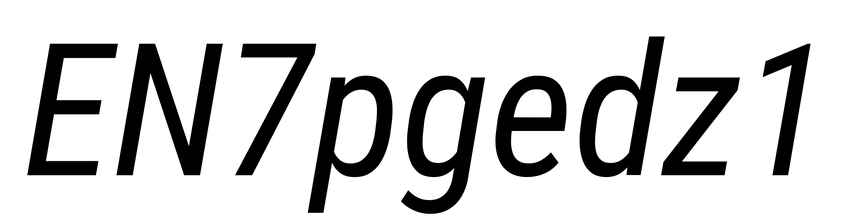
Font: Roboto-Italic_Condensed_Italic